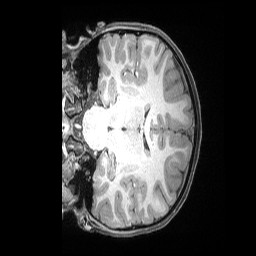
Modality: T1w
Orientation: coronal
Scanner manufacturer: siemens
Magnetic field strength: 3 T
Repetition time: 2.53 s
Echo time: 0.00169 s